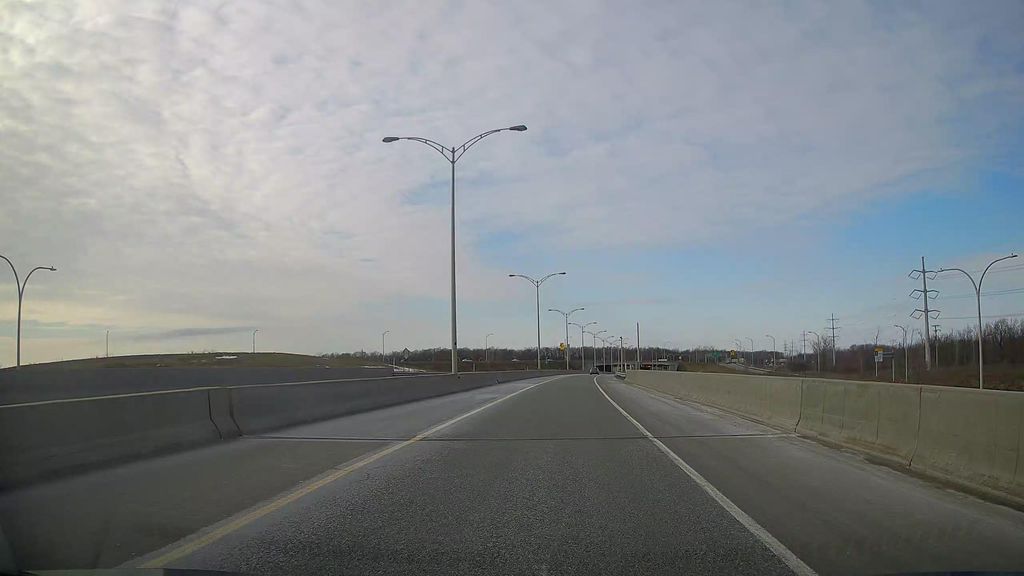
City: montreal